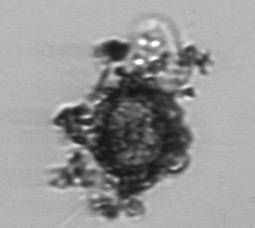
Label: Thalassiosira_TAG_external_detritus